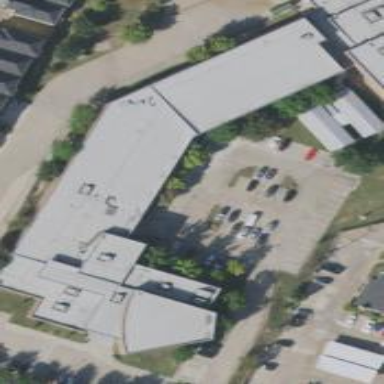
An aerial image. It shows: School building.